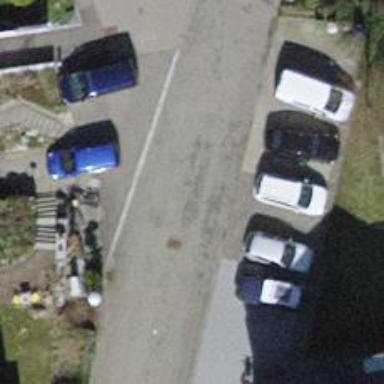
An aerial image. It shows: Smooth asphalt road in residential area.